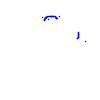
Particle: proton